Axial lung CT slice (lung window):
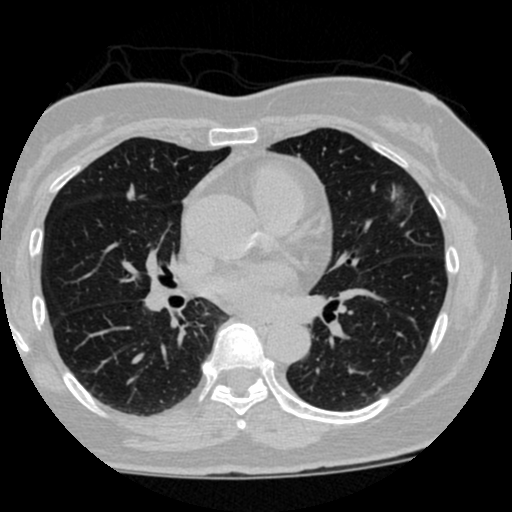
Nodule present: yes
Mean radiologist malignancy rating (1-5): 2.5